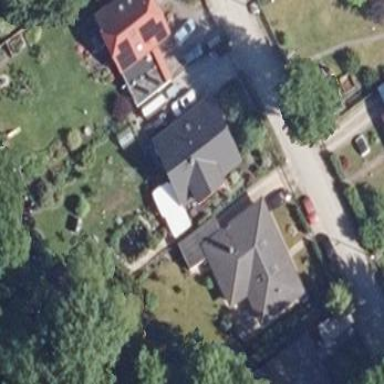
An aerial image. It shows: Simple house.